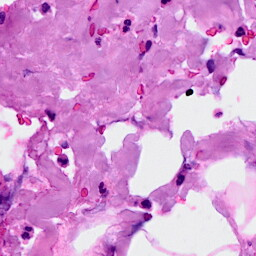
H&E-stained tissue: Breast